Interaction volume radius: 10 \u00c5
Interaction volume height: 30 \u00c5
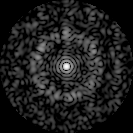
Disorder parameter: 0.7949